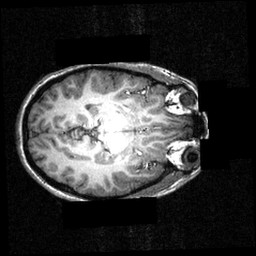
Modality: T1w
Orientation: axial
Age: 26
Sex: female
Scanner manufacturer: siemens
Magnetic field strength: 3.951 T
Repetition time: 1.5 s
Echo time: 0.00335 s